Breast ultrasound image
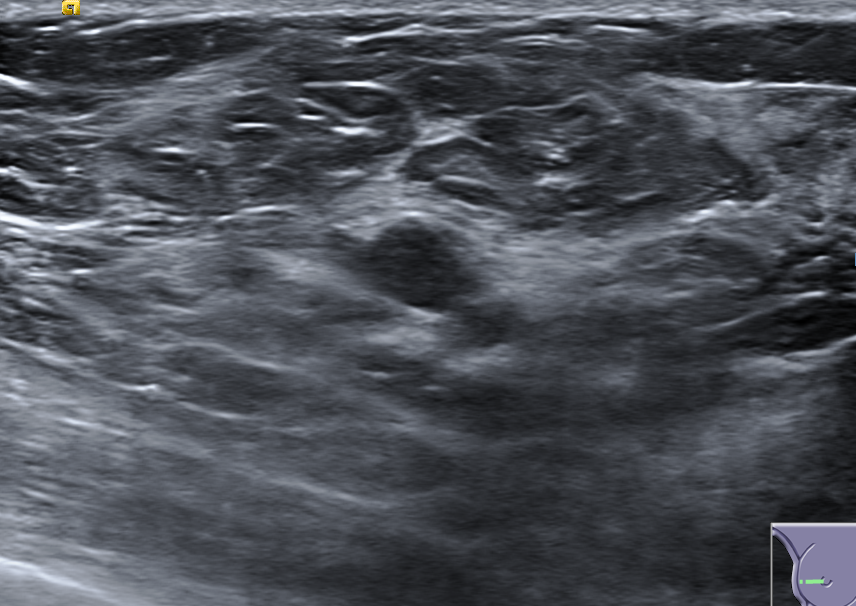
Diagnosis: benign